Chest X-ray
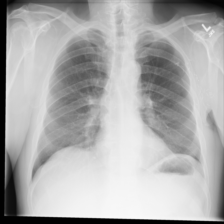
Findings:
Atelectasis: negative
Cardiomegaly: negative
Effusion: negative
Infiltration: negative
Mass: negative
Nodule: negative
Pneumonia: negative
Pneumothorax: negative
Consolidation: negative
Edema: negative
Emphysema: negative
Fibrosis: negative
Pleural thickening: negative
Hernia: negative